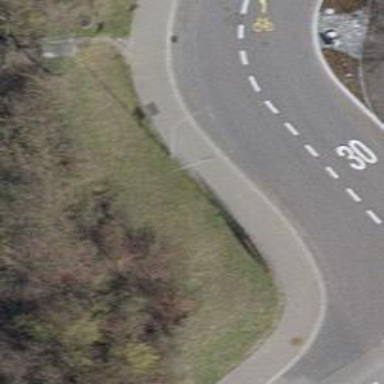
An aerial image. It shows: Asphalt sidewalk.